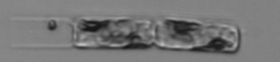
Label: Guinardia_delicatula_TAG_internal_parasite